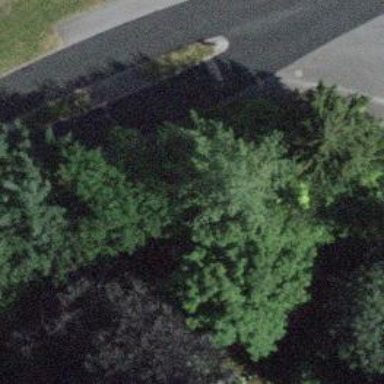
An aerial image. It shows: Kerb barrier.